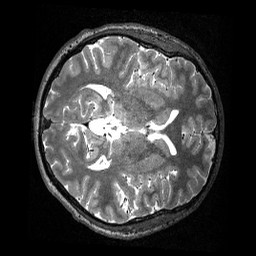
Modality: T2w
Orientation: axial
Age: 31
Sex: male
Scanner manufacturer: siemens
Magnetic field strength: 3 T
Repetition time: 3.2 s
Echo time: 0.479 s